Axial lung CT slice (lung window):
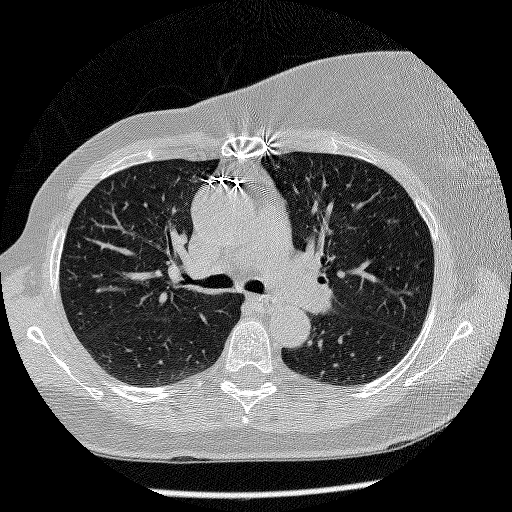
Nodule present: no